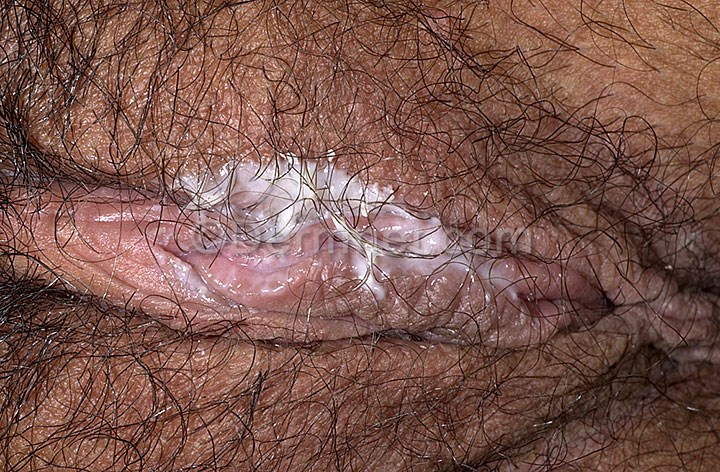
Disease: Tinea Ringworm Candidiasis and other Fungal Infections